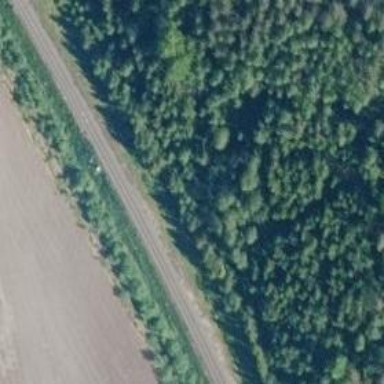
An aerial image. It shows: Railway track.